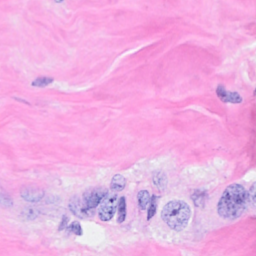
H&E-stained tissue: Breast